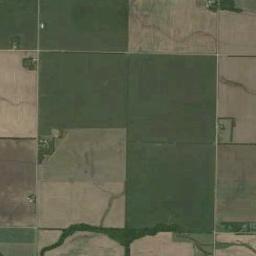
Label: rectangular_farmland